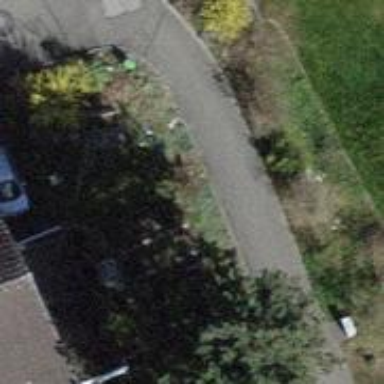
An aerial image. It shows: Footway along the road.